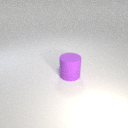
large purple rubber cylinder